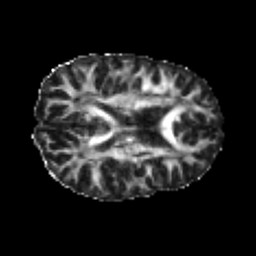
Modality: FA
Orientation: axial
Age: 21
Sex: male
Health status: healthy
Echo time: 0.074 s